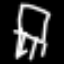
Label: chair